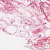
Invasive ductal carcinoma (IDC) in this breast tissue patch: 0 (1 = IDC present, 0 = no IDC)